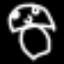
Label: mushroom